九年级 · 解析几何
如图, 点 $A, B, C$ 在 $\odot O$ 上, $\angle A O C=90^{\circ}, A B=\sqrt{2}, B C=1$, 则 $\odot O$ 的半径为

( )

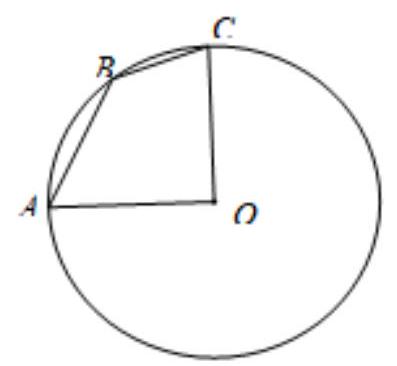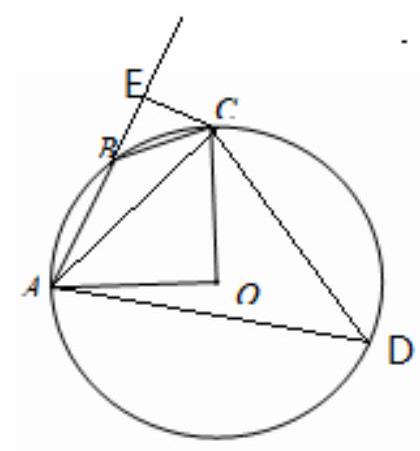
A. $\sqrt{3}$
B. $\frac{\sqrt{5}}{2}$
C. $\frac{\sqrt{10}}{2}$
D. $\frac{\sqrt{2}+1}{2}$

答案: C
解析: 【分析】

本题考查的是勾股定理, 圆周角定理, 圆内接四边形的性质有关知识, 在圆周上取一点 $D$, 连接 $A D$,
$C D, A C$, 延长 $A B$, 过点 $C$ 作 $C E \perp A B$ 于 $E$, 先求出 $\angle A D C=45^{\circ}$, 然后求出 $\angle A B C=135^{\circ}$, 然后再利用勾股定理解答即可.

【解答】

解: 在圆周上取一点 $D$, 连接 $A D, C D, A C$, 延长 $A B$, 过点 $C$ 作 $C E \perp A B$ 于 $E$

$\because \angle A O C=90^{\circ}$,

$\therefore \angle A D C=45^{\circ}$,

$\because$ 四边形 $A B C D$ 是圆内接四边形,

$\therefore \angle A B C=180^{\circ}-45^{\circ}=135^{\circ}$,

$\therefore \angle E B C=45^{\circ}$,

$\because \angle B E C=90^{\circ}$,

$\therefore \triangle B E C$ 是等腰直角三角形,

$\therefore B E=E C$,

在Rt $\triangle B E C$ 中

$B E^{2}+E C^{2}=B C^{2}, \quad B C=1$,

$\therefore B E=\frac{\sqrt{2}}{2}$,

在 Rt $\triangle A E C$ 中,

$A E^{2}+E C^{2}=A C^{2}$

$\therefore A C^{2}=(B E+A B)^{2}+E C^{2}=\left(\sqrt{2}+\frac{\sqrt{2}}{2}\right)^{2}+\left(\frac{\sqrt{2}}{2}\right)^{2}=5$,

在Rt $\triangle A O C$ 中, $O A^{2}+O C^{2}=A C^{2}$,

$\therefore O A^{2}=\frac{5}{2}$,

$\therefore O A=\frac{\sqrt{10}}{2}$,

则 $\odot O$ 的半径为 $\frac{\sqrt{10}}{2}$.

故选 $C$.